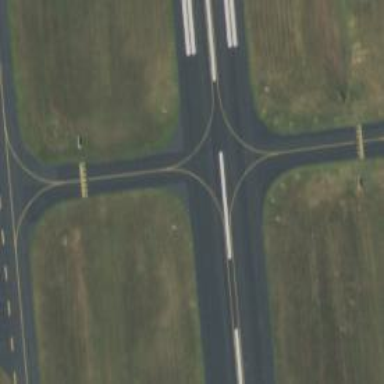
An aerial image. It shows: View of taxiway at the airport.